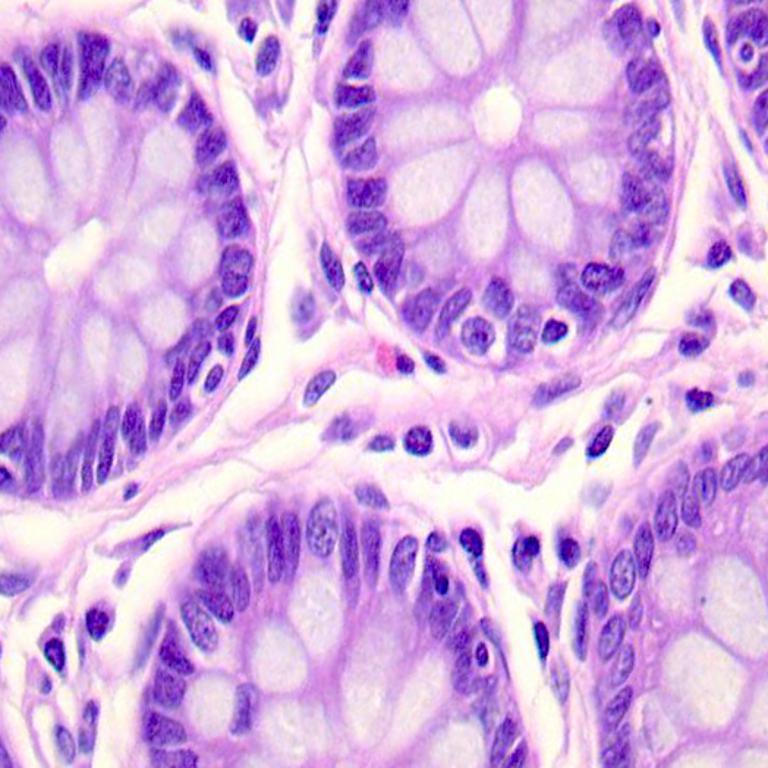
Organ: colon
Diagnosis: benign